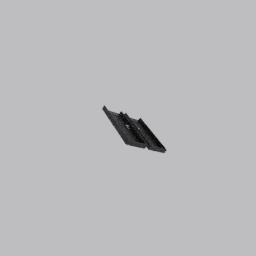
Label: architecture